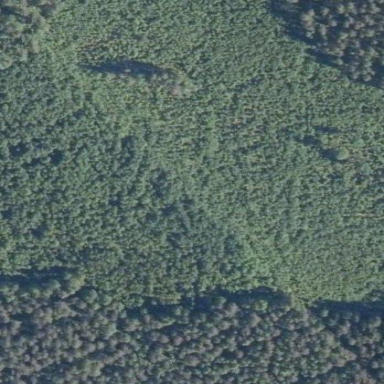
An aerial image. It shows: Woodland with needle-leaved trees.